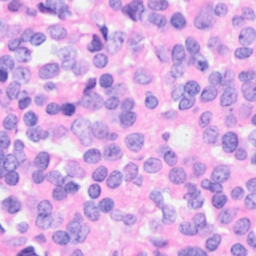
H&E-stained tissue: Breast